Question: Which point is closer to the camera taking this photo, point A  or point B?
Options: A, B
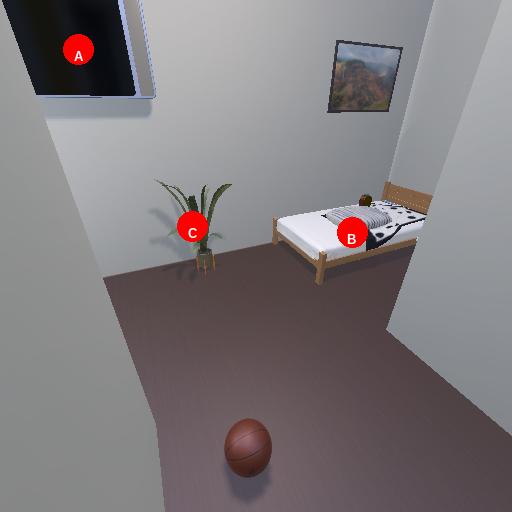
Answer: A